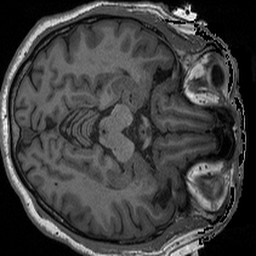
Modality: T1w
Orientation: axial
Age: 60
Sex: male